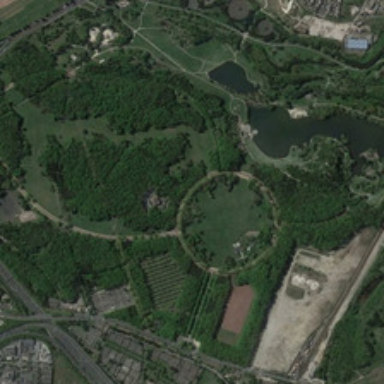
There are many lawns in the park .